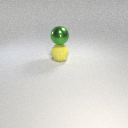
large yellow rubber sphere below large green metal sphere